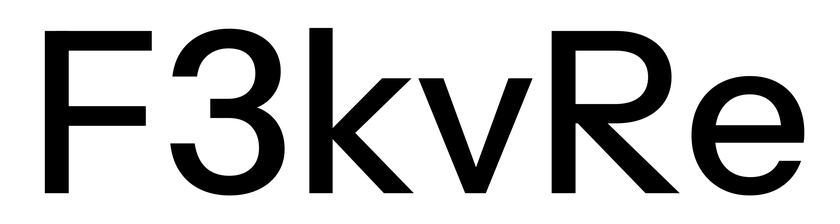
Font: InstrumentSans_Medium